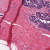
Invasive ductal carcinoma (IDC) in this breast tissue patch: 1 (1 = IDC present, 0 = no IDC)